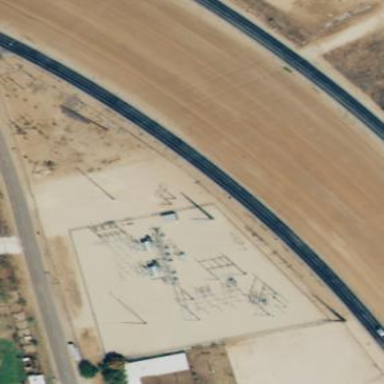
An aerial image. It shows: Distribution level power substation enclosed by fence.